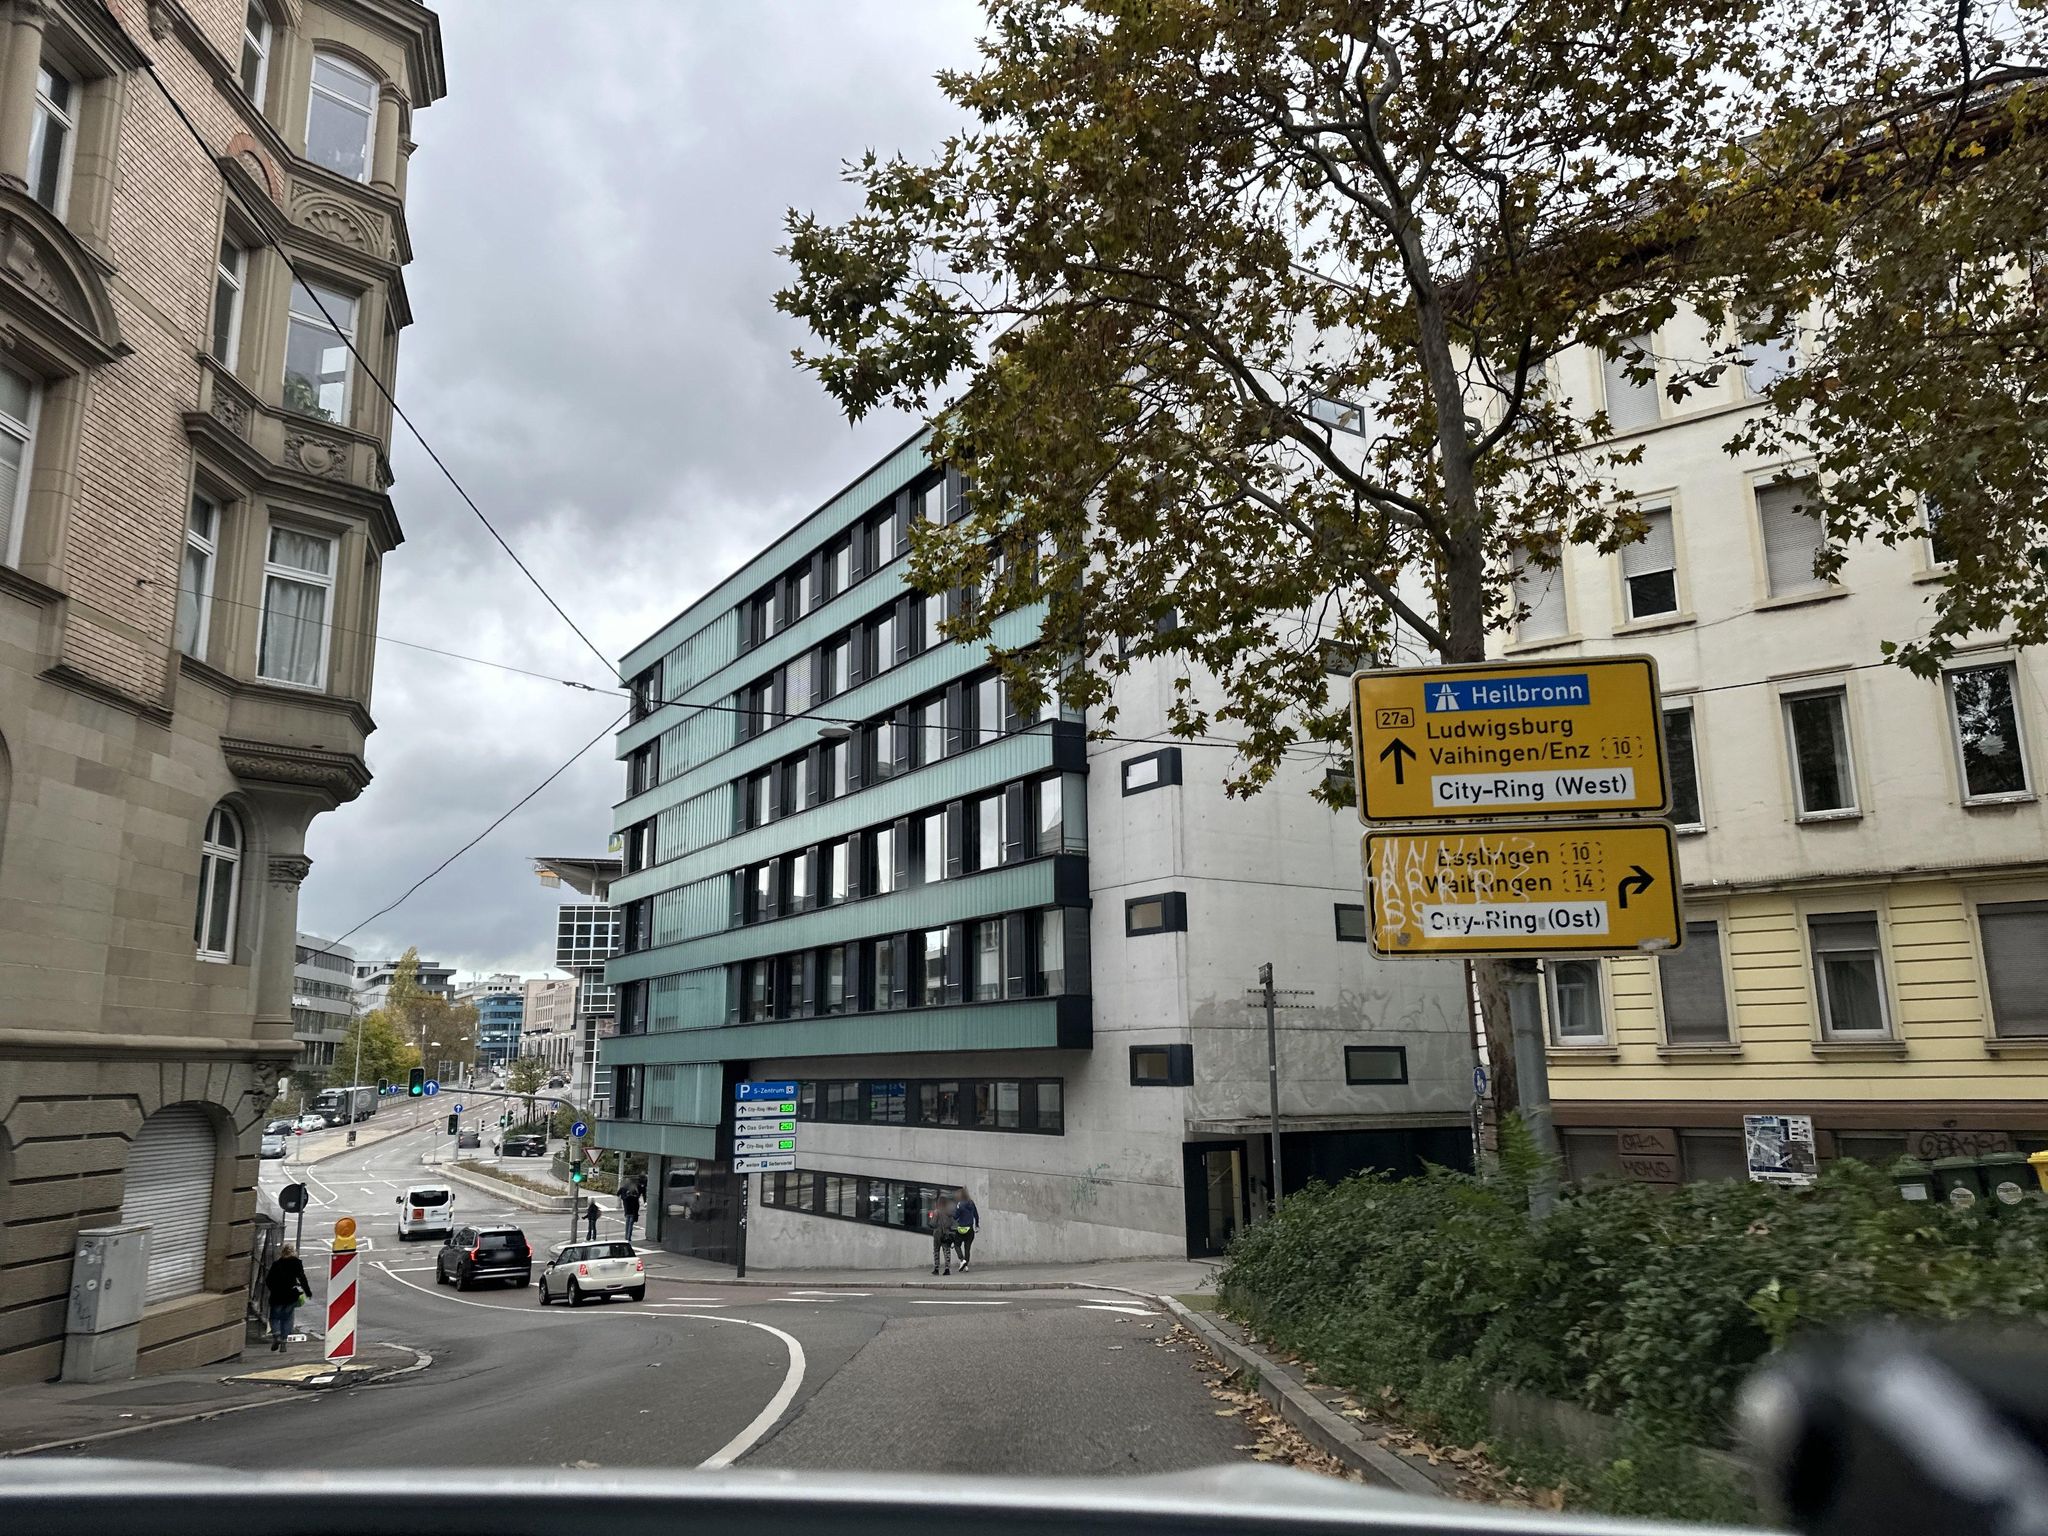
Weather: cloudy
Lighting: day
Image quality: good
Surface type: driving surface
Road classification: secondary
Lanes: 2
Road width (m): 4
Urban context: urban centre
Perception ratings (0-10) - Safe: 6.66, Lively: 5.2, Beautiful: 4.8, Boring: 1.27, Depressing: 3.12, Wealthy: 6.98